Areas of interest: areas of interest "Park and greenspace"
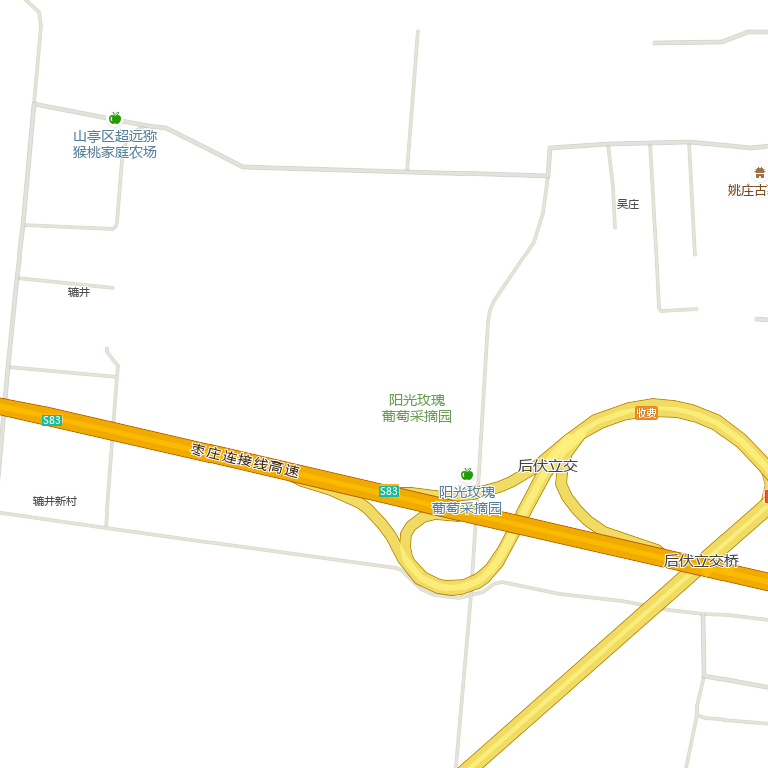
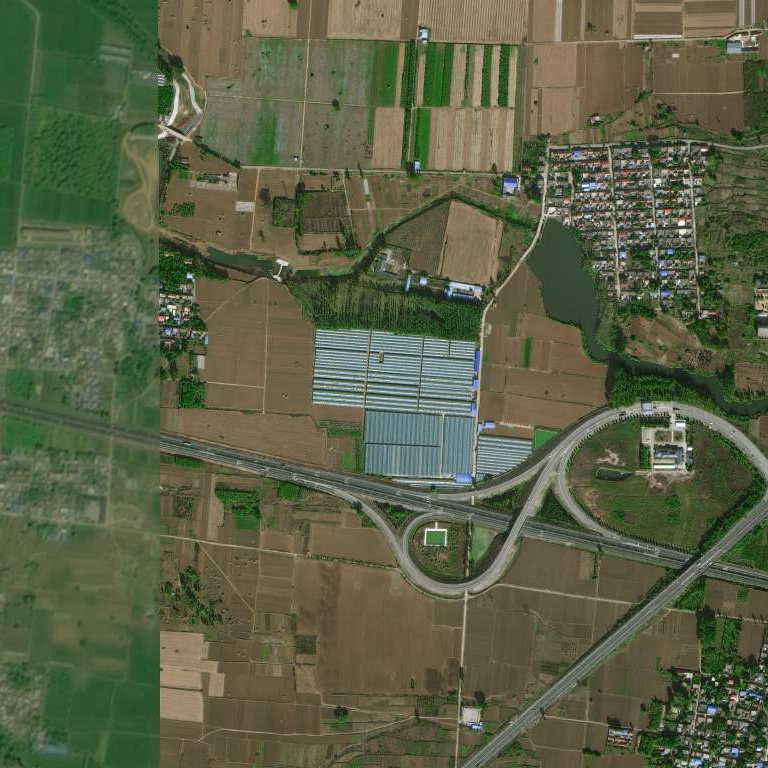